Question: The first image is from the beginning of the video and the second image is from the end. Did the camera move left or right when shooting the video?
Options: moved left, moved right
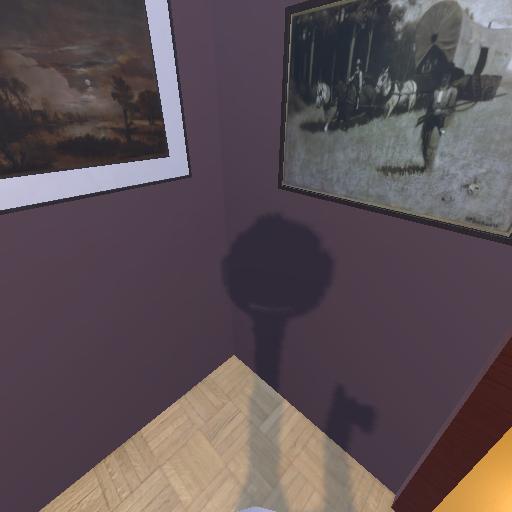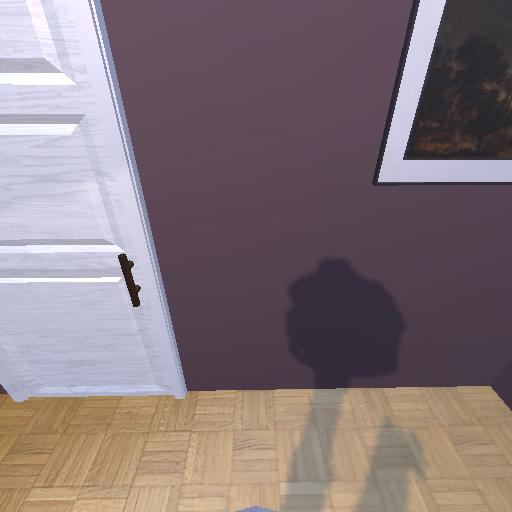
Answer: moved left